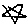
Label: star